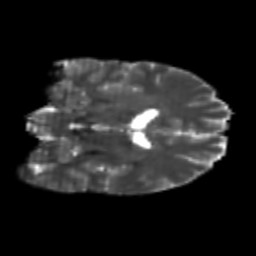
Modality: T2w
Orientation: coronal
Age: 24
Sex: male
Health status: healthy
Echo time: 0.074 s